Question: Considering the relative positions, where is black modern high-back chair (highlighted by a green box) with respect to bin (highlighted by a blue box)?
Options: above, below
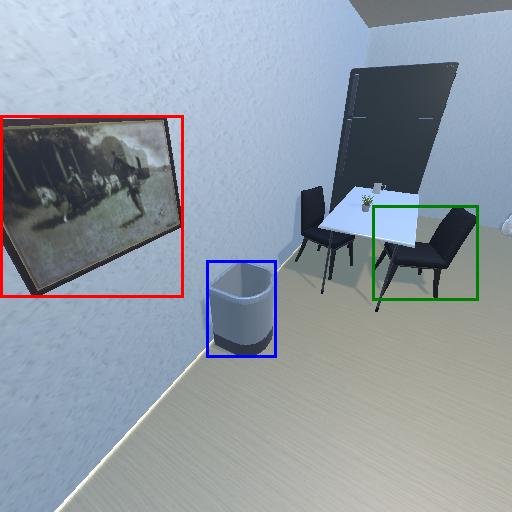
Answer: above